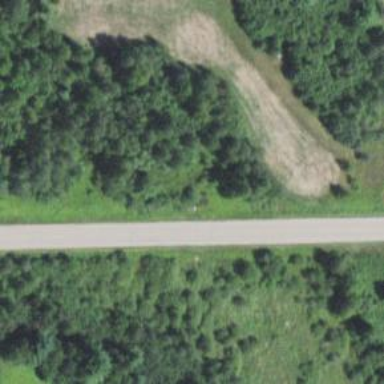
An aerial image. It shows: Culvert tunnel.